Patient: sex M, age 49
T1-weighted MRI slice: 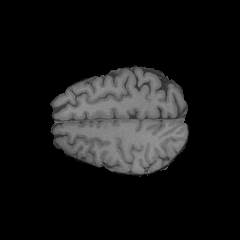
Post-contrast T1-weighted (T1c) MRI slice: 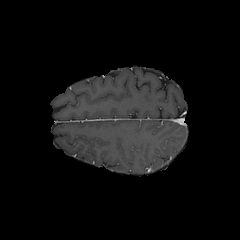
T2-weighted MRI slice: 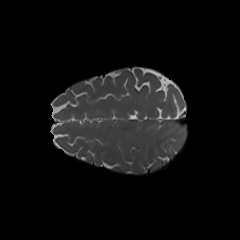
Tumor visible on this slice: yes
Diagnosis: Glioblastoma, IDH-wildtype
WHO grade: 4